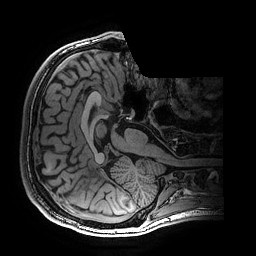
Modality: T1w
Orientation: axial
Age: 22
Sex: male
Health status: healthy
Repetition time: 2.53 s
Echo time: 0.0034 s